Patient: sex M, age 51
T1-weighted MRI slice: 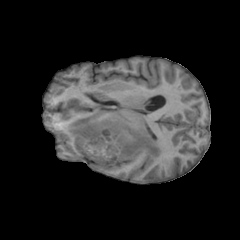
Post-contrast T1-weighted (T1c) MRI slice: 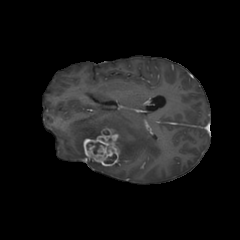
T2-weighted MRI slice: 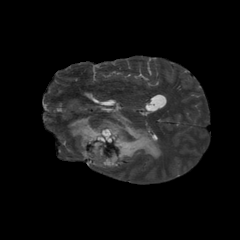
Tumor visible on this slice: yes
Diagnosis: Glioblastoma, IDH-wildtype
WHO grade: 4